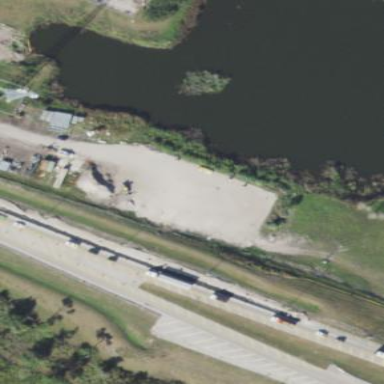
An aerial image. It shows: Parking area designated as staging area for tandem trailers.